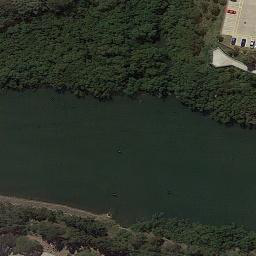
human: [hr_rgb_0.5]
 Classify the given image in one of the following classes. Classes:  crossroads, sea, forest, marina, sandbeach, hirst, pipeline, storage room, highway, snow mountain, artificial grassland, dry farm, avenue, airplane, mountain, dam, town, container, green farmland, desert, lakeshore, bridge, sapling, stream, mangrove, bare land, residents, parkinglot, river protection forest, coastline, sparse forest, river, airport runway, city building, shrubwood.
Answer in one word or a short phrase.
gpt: river